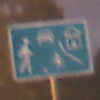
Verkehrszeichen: BeginnVerkehrsberuhigterBereich
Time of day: Night
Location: Outdoor (Suburban)
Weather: PartlyCloudy
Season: NotSpecified
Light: Artificial